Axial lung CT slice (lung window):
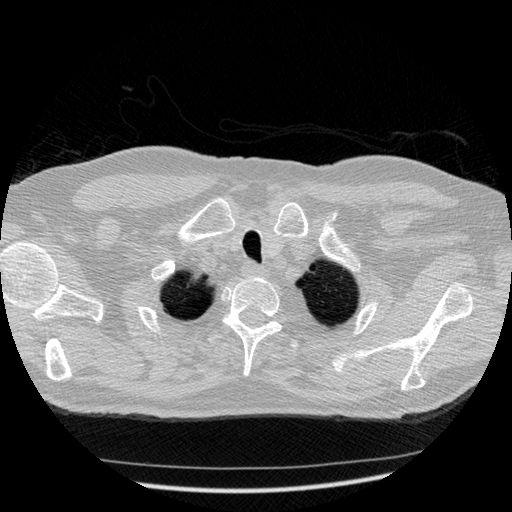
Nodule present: no